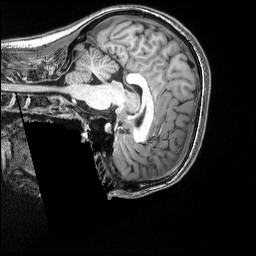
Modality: T1w
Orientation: sagittal
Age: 19
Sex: male
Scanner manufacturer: siemens
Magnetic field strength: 3 T
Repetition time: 2.5 s
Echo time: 0.00343 s